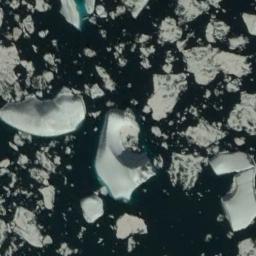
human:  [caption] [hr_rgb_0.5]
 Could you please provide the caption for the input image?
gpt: A lot of sea ice of different sizes and thickness floats in the deep blue sea .

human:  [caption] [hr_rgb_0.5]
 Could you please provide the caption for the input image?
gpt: Sea ice is surrounded by water .

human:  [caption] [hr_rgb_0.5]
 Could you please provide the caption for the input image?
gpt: A large patch of irregular ice, Large and small, Floating on the deep blue sea .

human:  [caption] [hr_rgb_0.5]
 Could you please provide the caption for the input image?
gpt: There are many ice on the dark blue sea .

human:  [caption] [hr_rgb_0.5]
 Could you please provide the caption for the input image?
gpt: There are many blocks of sea ice .